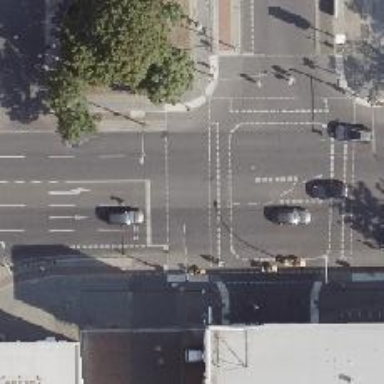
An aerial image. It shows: Crossing with traffic signals.